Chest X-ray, PA view. Patient: 14 years old, sex F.
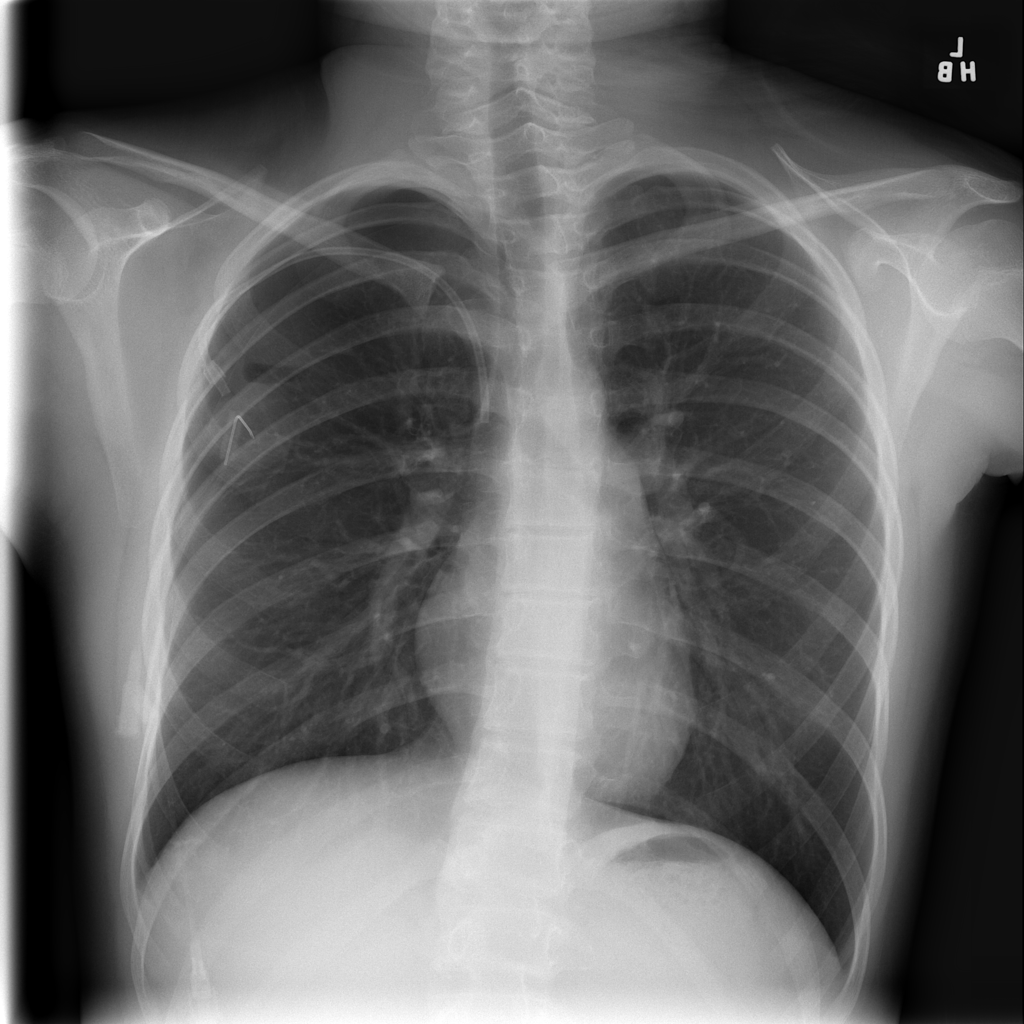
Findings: Pneumothorax